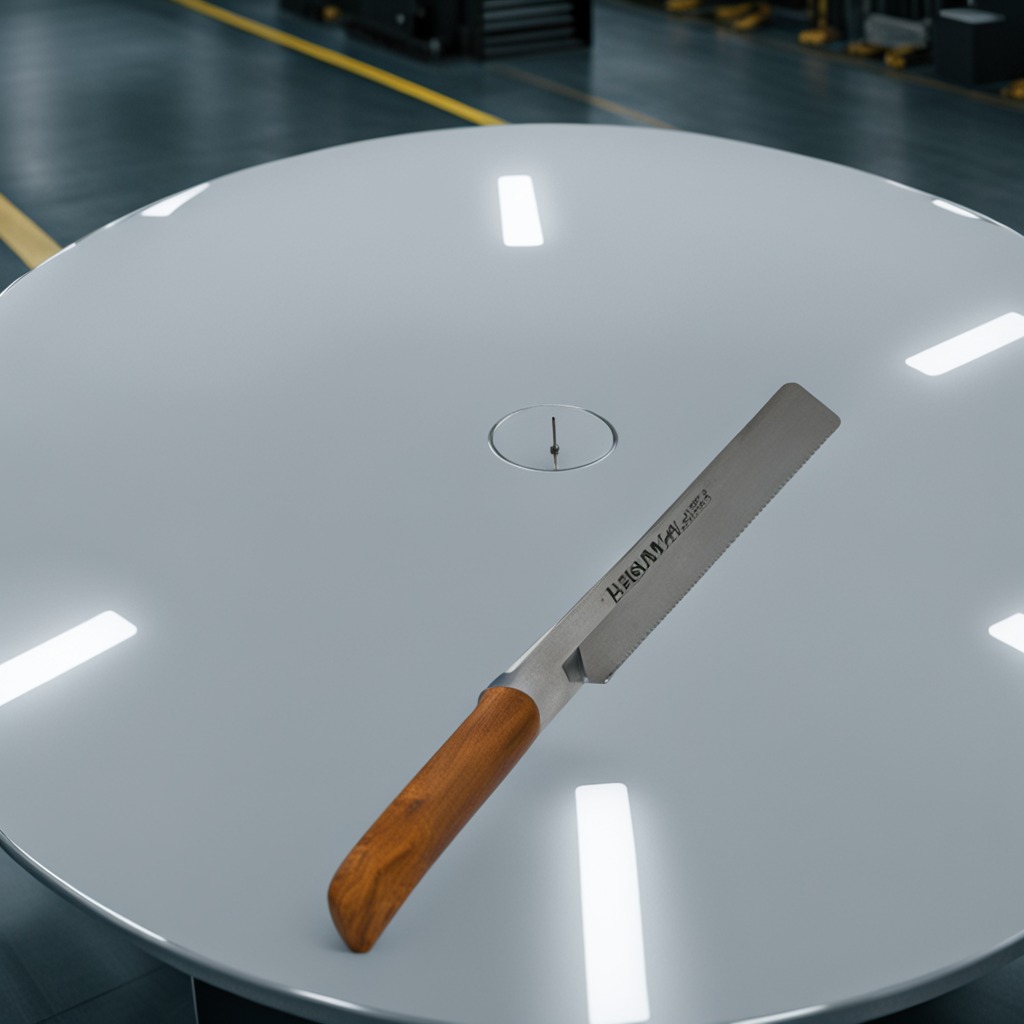
A metal saw is lying on the table in the ship maintenance bay.